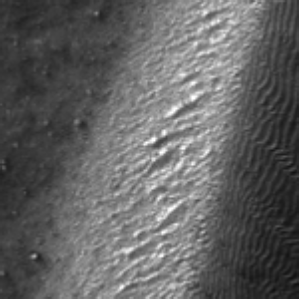
Label: frost